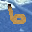
Label: 6